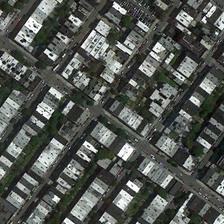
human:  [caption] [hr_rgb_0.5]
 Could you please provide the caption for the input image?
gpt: many buildings and green trees are in a dense residential area .

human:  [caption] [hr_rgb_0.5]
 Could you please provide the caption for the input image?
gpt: many buildings and green trees are in a dense residential area .

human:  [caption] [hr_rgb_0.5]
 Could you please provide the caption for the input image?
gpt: many buildings and green trees are in a dense residential area .

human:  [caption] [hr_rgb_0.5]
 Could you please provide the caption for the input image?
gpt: many buildings and green trees are in a dense residential area .

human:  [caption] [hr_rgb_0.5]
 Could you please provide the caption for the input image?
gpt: many buildings and green trees are in a dense residential area .